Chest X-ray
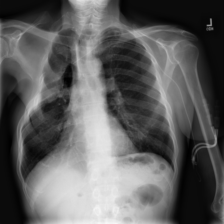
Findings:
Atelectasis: negative
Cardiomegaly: negative
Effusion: negative
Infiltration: negative
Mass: negative
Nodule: negative
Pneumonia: negative
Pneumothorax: negative
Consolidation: negative
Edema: negative
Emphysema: negative
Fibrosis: negative
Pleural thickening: negative
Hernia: negative